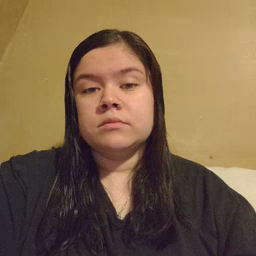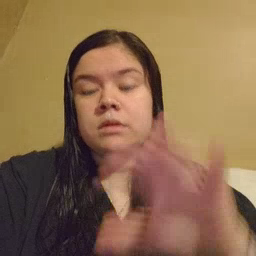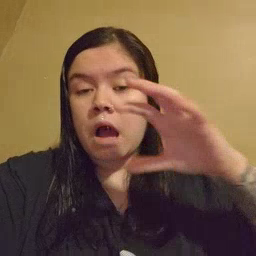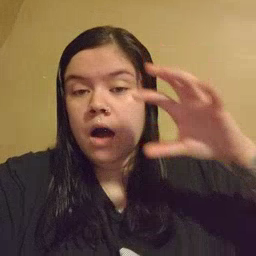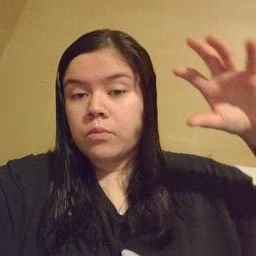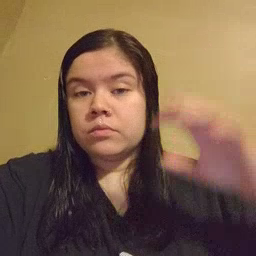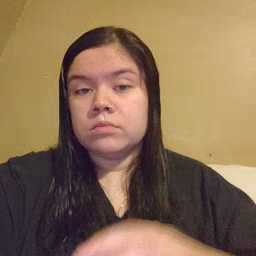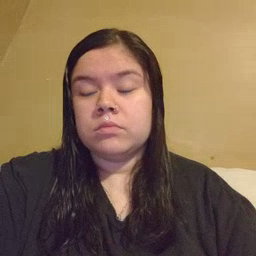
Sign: cloud